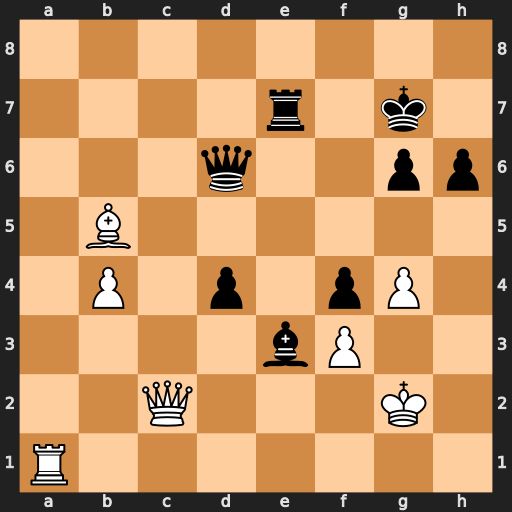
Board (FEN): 8/4r1k1/3q2pp/1B6/1P1p1pP1/4bP2/2Q3K1/R7
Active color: w
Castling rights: -
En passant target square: -
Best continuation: Ra6 d3 Qc3+